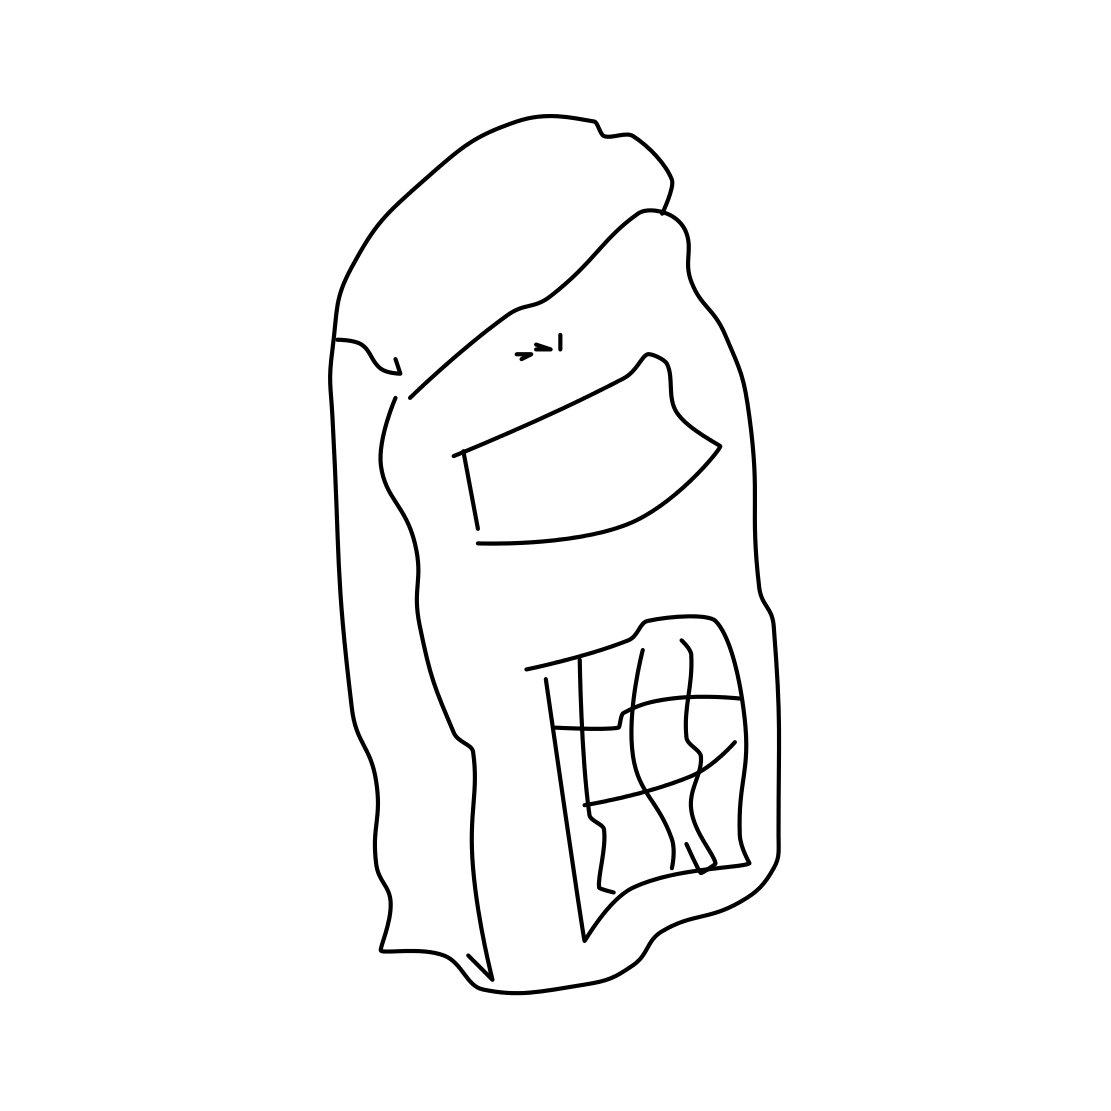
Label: cell phone